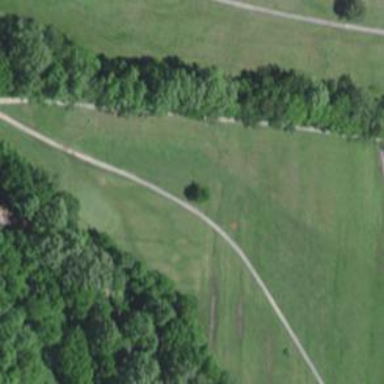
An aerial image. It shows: Footway that doubles as golf path.